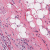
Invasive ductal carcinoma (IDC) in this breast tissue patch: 0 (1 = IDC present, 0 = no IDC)